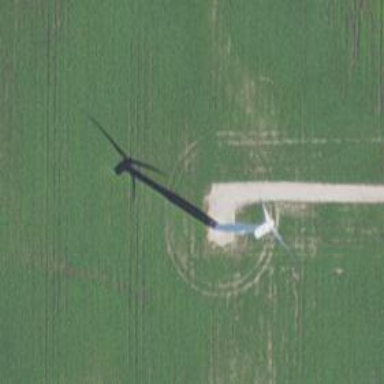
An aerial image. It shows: Wind turbine power generator.